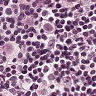
Metastatic tissue present: yes